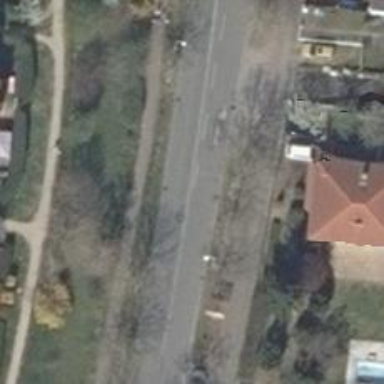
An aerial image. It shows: Secondary road with asphalt surface. There are separate sidewalks on both sides.